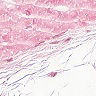
Metastatic tissue present: no